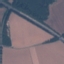
Land use / land cover: Highway